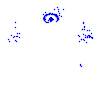
Particle: pion